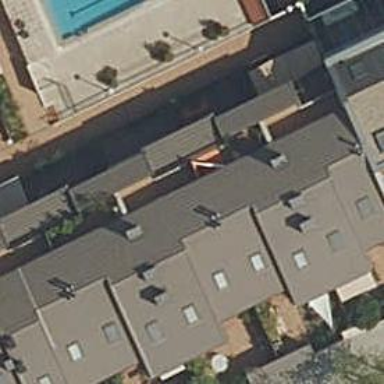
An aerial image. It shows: Residential building.